Question: I'm having an issue with some functionality in my program. It is supposed to fit an image to the screen, which it does, but subsequent calls to this function cause the image to increase in size ever so slightly. It becomes apparent after issuing the command about five times. Here's an example gif of the bug:

The source for this program is hosted <URL>. Make sure you are in the "issue1" branch, as it is specifically geared toward this issue. It is self-contained; download, compile, run. It also includes a test "comic" to use.
The 'FitToScreen()' functionality is stored in :
'''
private void FitToScreen()
{
//TODO: frameHeight (aka Height of picture box's tablelayout cell) keeps growing with subsequent calls...
// ensure a comic has been loaded
if (!_comicController.ComicLoaded())
{
MessageBox.Show("No comic loaded!", "CinemaStrips");
return;
}
// make the window's height as tall as screen
var screenHeight = Screen.PrimaryScreen.WorkingArea.Height;
Height = screenHeight;
var frameHeight = tableLayoutPanel1.GetRowHeights()[1];
// send the comicController the size it needs to try and fit into
Width = _comicController.FitComicViewToWindow(frameHeight);
// put window location at 0 height and center width of screen
Top = 0;
var screenWidth = Screen.PrimaryScreen.WorkingArea.Width;
Left = (screenWidth - Width)/2;
}
'''
The call to 'Width = _comicController.FitComicViewToWindow(frameHeight)' is stored in and allows the comic to be displayed with the correct aspect ratio, based on the height given, and returns a width for the window to use:
'''
public int FitComicViewToWindow(int frameHeight)
{
//Take into account in margins around the ComicView
var marginedHeight = frameHeight - ComicView.Margin.Vertical;
//Return the image's width if its height is smaller than the windowHeight
if (marginedHeight >= _comic.CurrentPage.Height /* <-- Law of Demeter?*/) return _comic.CurrentPage.Width;
//Calculate the aspect ratio
var aspectedWidth = marginedHeight * _comic.CurrentPage.Width / _comic.CurrentPage.Height;
//Make sure that the actual page fills the inside of the picturebox when it resizes
ComicView.SizeMode = PictureBoxSizeMode.StretchImage;
ComicView.Size = new Size(aspectedWidth, marginedHeight);
//return the aspected width so the window can resize
return aspectedWidth;
}
'''
And that's how it works!
The picturebox that displays the comic is added to a TableLayoutPanel during initialization. The TLP row's height that stores the picturebox is what is used for calculations, even though it is of itself not modified.
Any help would be greatly appreciated and please let me know what you think!
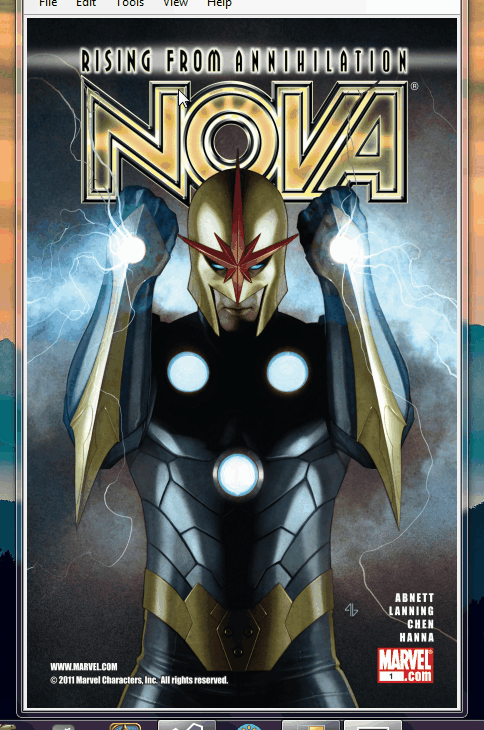
Answer: The answer turned out to be simpler than I realized; when getting the 'frameHeight', one must remember to remove an additional 1 pixel. This gives the "inner" height of the table layout panel's row containing our picturebox. For my implementation, I removed this pixel before passing the frameHeight into the 'Width = _comicController.FitComicViewToWindow(frameHeight)' call.
The FitToScreen() now produces predictable results.